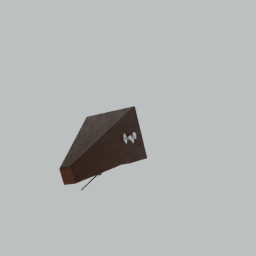
Label: tools